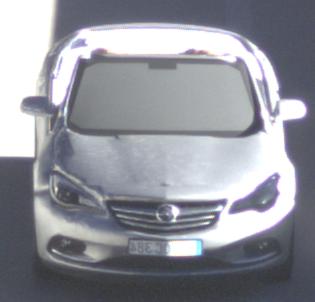
Make: Opel
Model: Cascada 1.4 Turbo
Detailed model: Cascada
Model produced from: 2013/03
Model produced until: 2015/01
Doors: 2
Color: white
Road condition: dry road
Daytime: sunrise or sunset
Contrast: high contrast